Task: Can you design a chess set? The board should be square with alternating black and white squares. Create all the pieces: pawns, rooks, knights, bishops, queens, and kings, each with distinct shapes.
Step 1050:
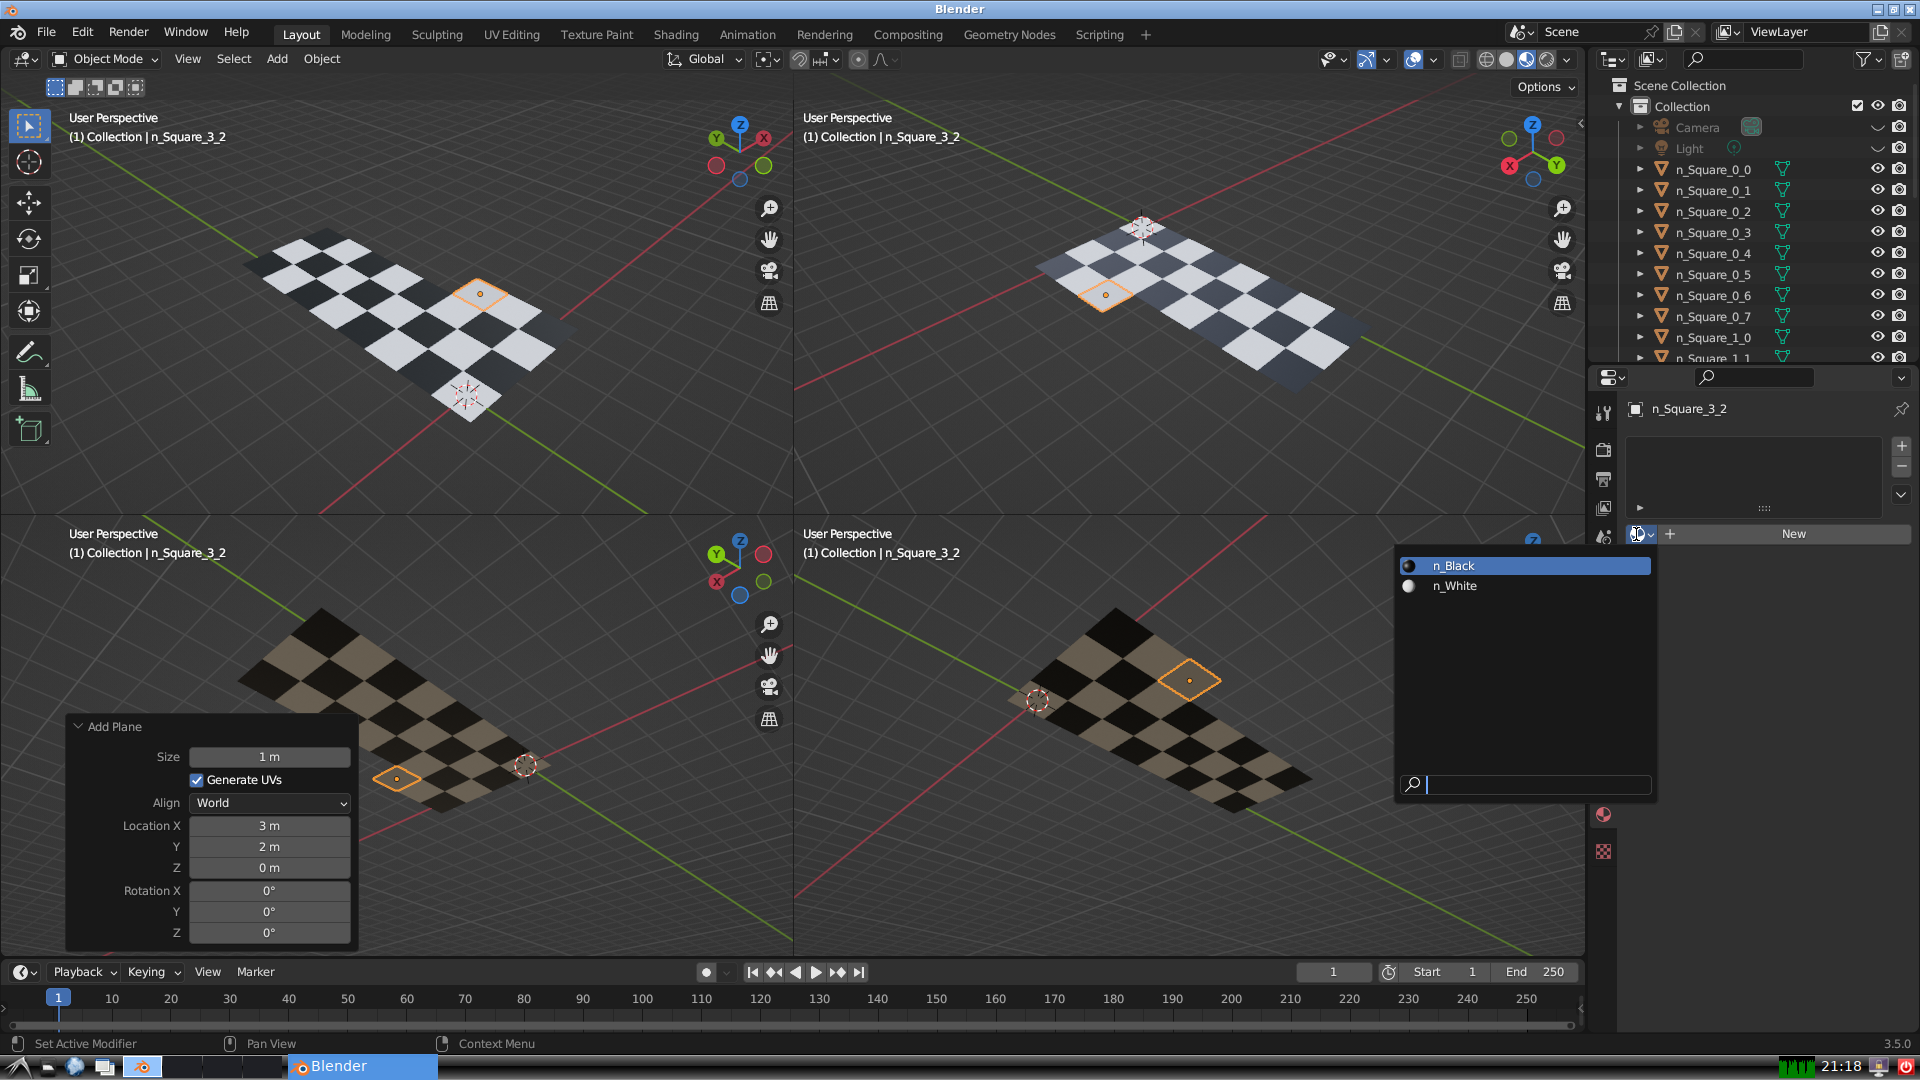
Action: input_text: n_Black